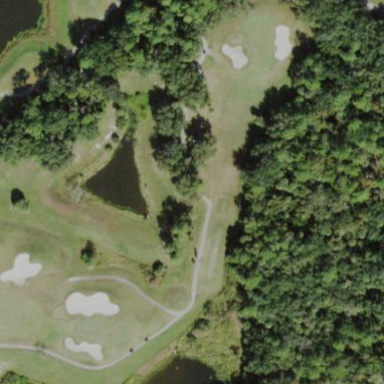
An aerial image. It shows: Area with grass used as rough in golf course.